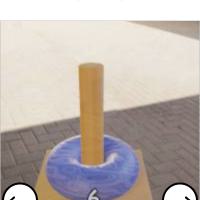
Task: sum
Answer: 6